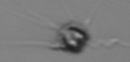
Label: Apedinella